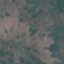
Land use / land cover class: HerbaceousVegetation